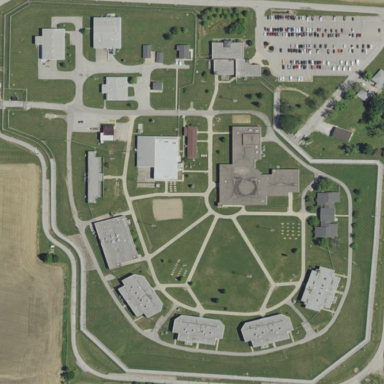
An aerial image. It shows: Prison.